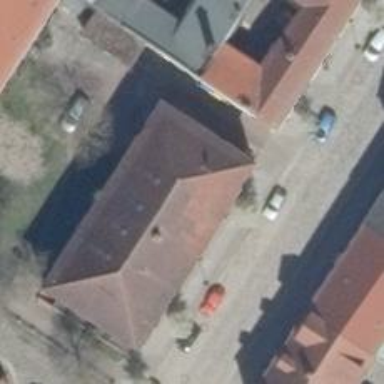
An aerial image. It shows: Community center.